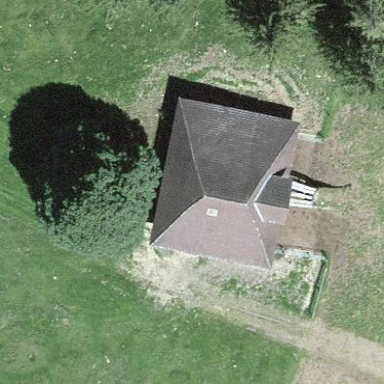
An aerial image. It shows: Farm auxiliary building.